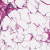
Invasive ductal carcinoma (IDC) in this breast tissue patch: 0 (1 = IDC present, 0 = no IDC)